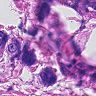
Metastatic tissue present: yes